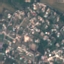
Land use / land cover class: Residential